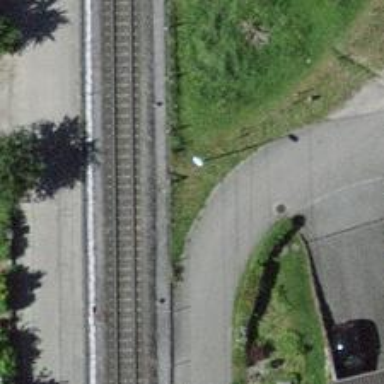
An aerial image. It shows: Narrow-gauge railway with 1 track. The tracks are electrified with contact line.